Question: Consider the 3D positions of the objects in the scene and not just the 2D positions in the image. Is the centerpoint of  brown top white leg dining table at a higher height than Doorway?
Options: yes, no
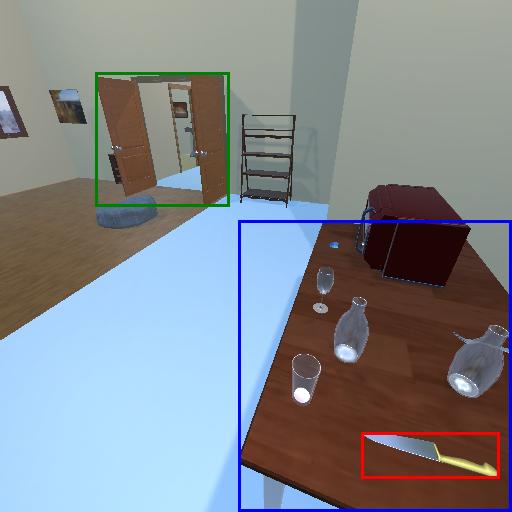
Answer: yes